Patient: sex F, age 58
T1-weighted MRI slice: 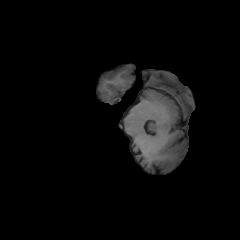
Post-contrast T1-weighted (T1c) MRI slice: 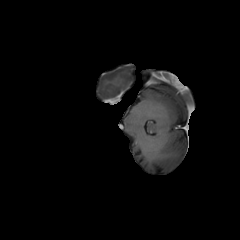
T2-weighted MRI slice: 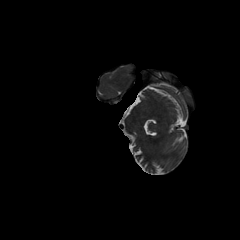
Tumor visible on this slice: no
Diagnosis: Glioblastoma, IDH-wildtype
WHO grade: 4